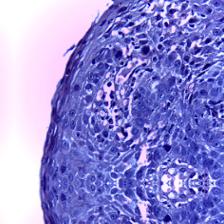
Diagnosis: OSCC